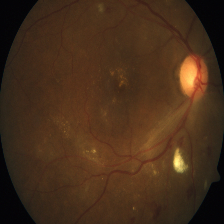
Diabetic retinopathy grade: Severe